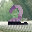
Label: 2